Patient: sex F, age 58
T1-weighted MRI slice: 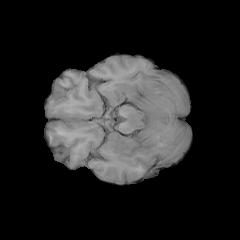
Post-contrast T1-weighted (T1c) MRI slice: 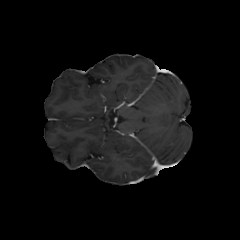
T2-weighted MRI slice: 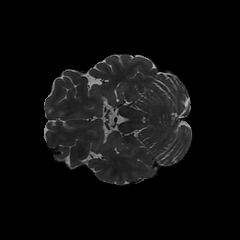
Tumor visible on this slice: no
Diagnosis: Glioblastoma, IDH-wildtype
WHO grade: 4